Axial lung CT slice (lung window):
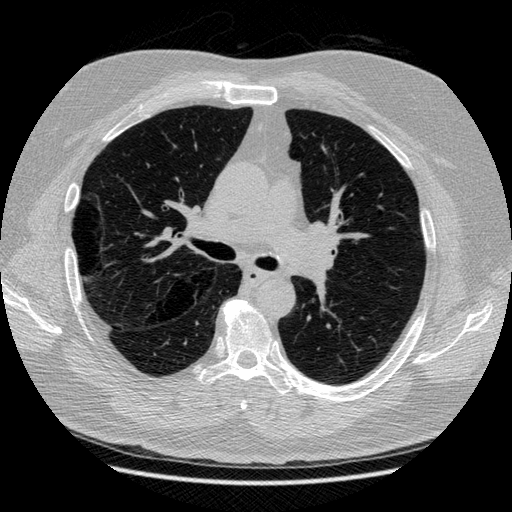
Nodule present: no